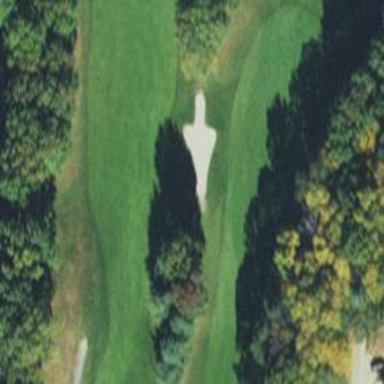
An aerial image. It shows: View of golf hole.